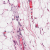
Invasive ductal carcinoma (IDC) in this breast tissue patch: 0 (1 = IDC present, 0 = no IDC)